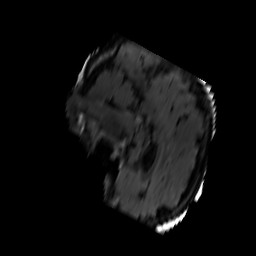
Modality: FLAIR
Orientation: sagittal
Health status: ill
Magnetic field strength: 3 T